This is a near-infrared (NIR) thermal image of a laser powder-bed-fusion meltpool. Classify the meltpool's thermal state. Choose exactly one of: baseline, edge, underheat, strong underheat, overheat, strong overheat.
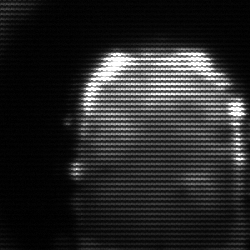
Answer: baseline